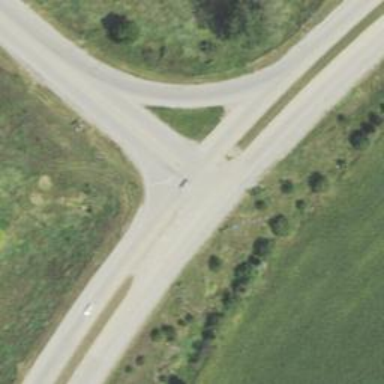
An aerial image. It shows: Secondary road.